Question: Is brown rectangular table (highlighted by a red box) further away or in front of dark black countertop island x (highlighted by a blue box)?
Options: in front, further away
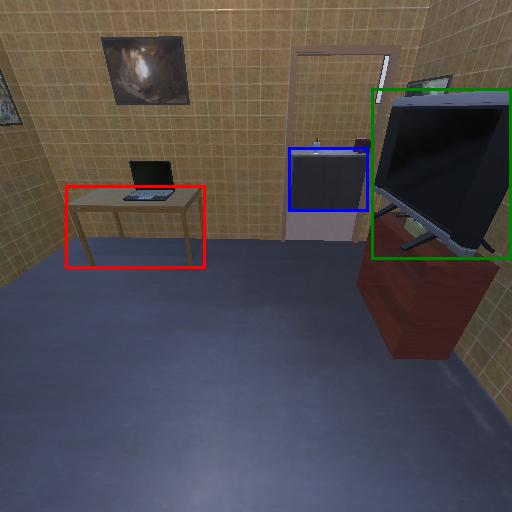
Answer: in front